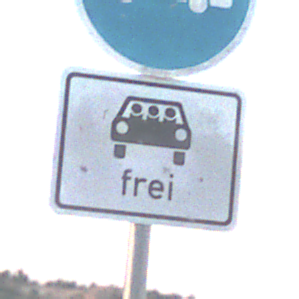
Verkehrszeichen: MehrfachbesetzePersonenkraftwagenFrei
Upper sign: Busssonderstreifen
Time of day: SunriseSunset
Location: Outdoor (Nature)
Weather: Clear
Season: NotSpecified
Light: Natural